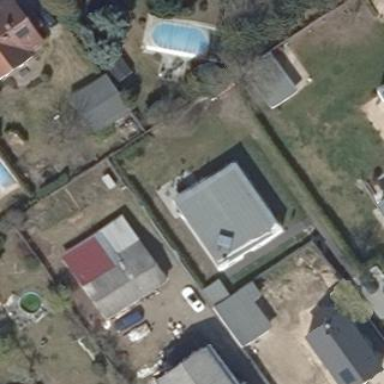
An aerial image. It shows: Detached building with flat roof.